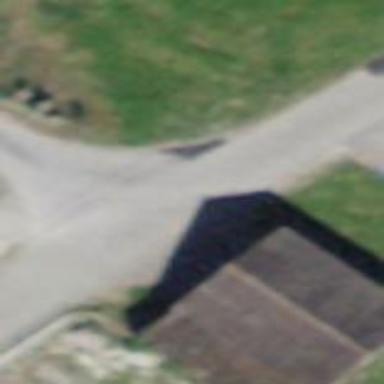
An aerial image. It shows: Shed building.